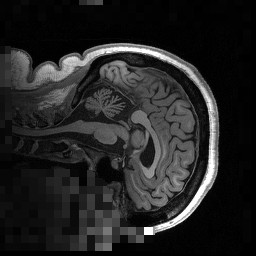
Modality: T1w
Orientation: sagittal
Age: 42
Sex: female
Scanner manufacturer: siemens
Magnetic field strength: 3 T
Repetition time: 2.53 s